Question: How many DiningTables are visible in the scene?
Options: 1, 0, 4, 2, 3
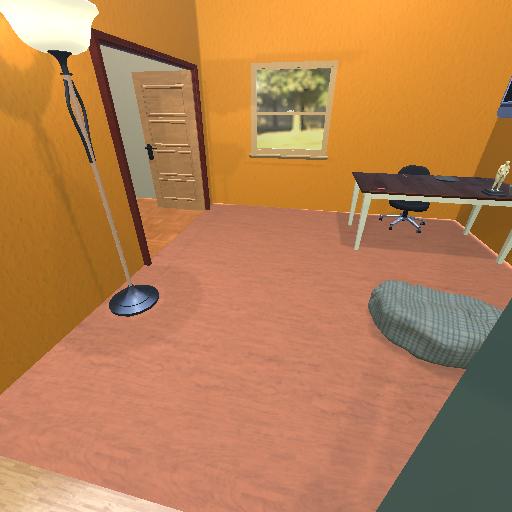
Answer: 1